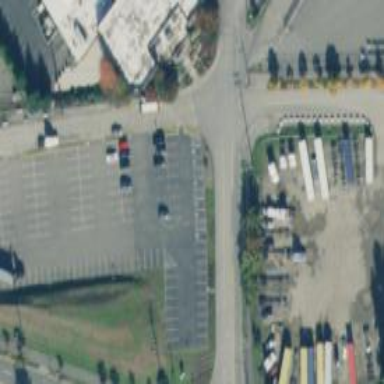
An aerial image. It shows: Tertiary road with asphalt surface and sidewalk on the left.